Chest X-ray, PA view. Patient: 62 years old, sex F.
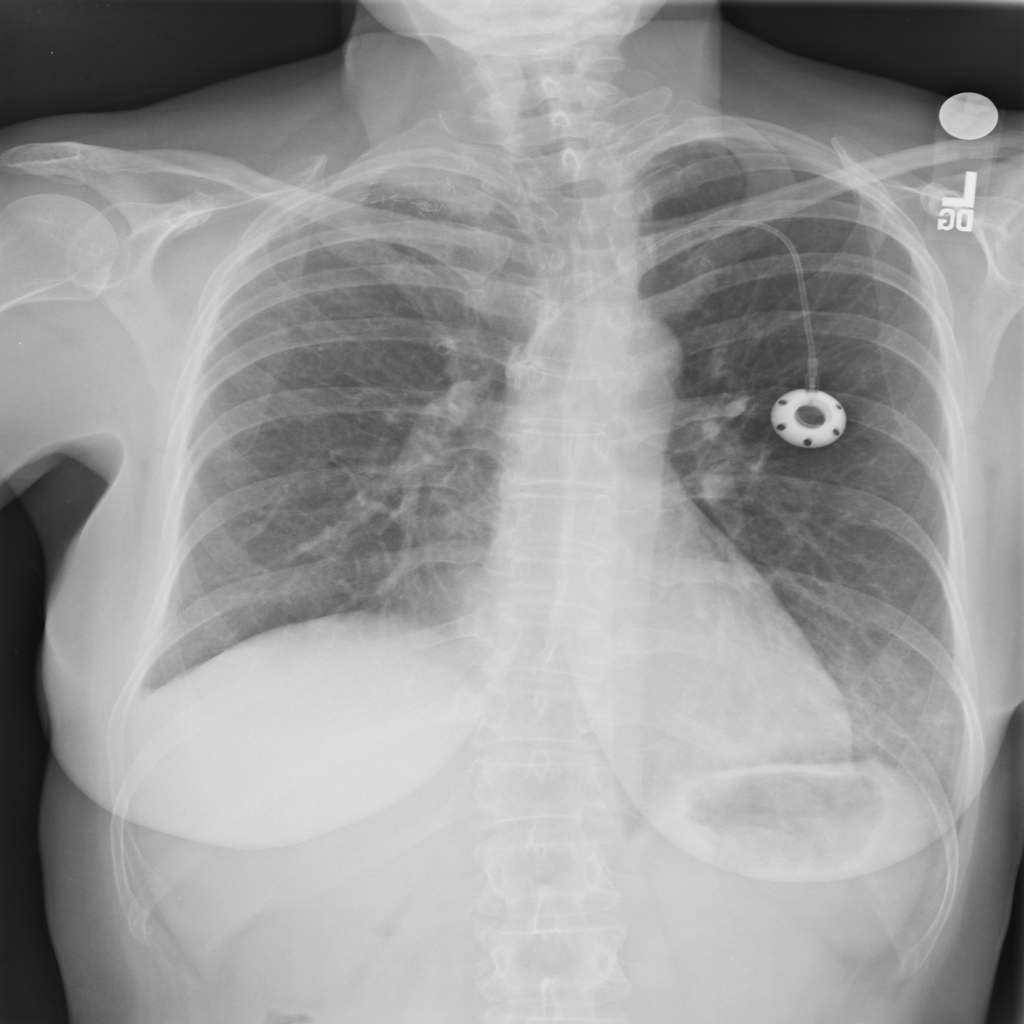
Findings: No Finding